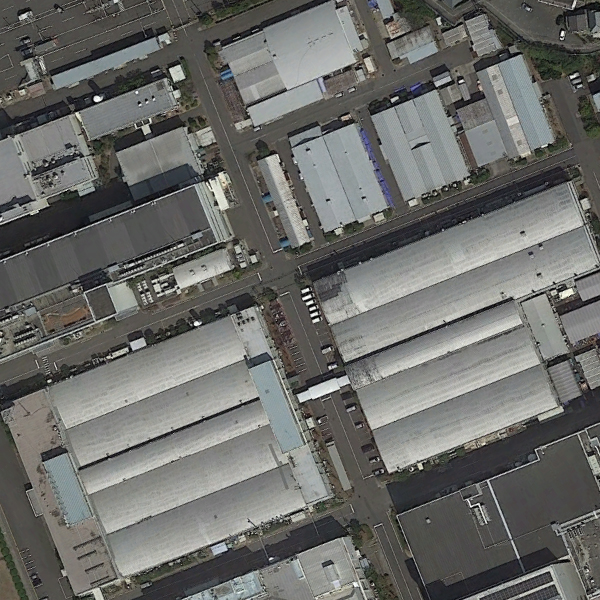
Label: Industrial